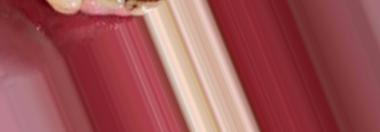
Condition: Tooth Discoloration